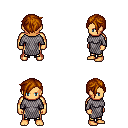
a pixel art fantasy rpg character, male body template, human, tanned skin, chain mail, gold greaves, brunette pixie cut hairstyle, four views (front, back, left, right), 2x2 character sprite sheet, small pixel art, hard edges, no anti-aliasing